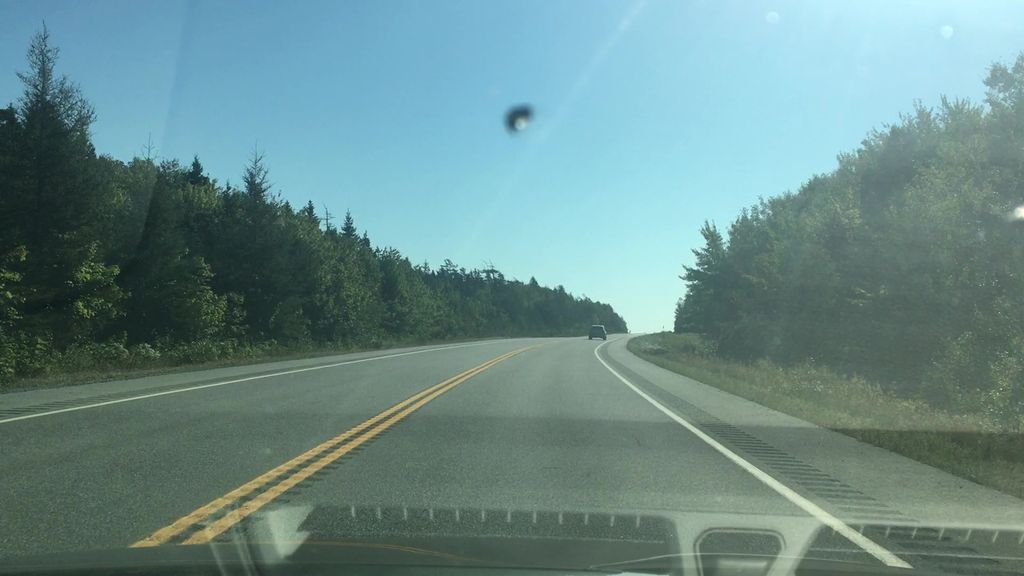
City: halifax